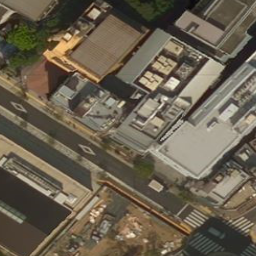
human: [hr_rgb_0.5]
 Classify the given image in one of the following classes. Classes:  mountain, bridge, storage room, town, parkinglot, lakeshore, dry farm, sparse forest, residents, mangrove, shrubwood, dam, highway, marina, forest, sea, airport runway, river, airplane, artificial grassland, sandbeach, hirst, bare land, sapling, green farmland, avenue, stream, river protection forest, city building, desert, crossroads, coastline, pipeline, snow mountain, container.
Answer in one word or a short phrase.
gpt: city building